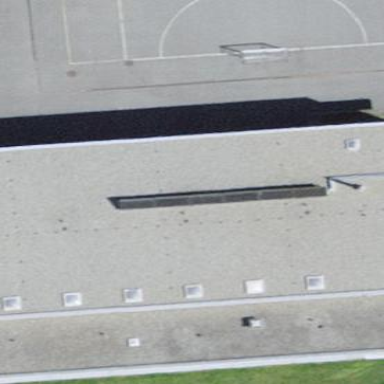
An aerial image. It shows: School building.